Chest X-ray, PA view. Patient: 22 years old, sex F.
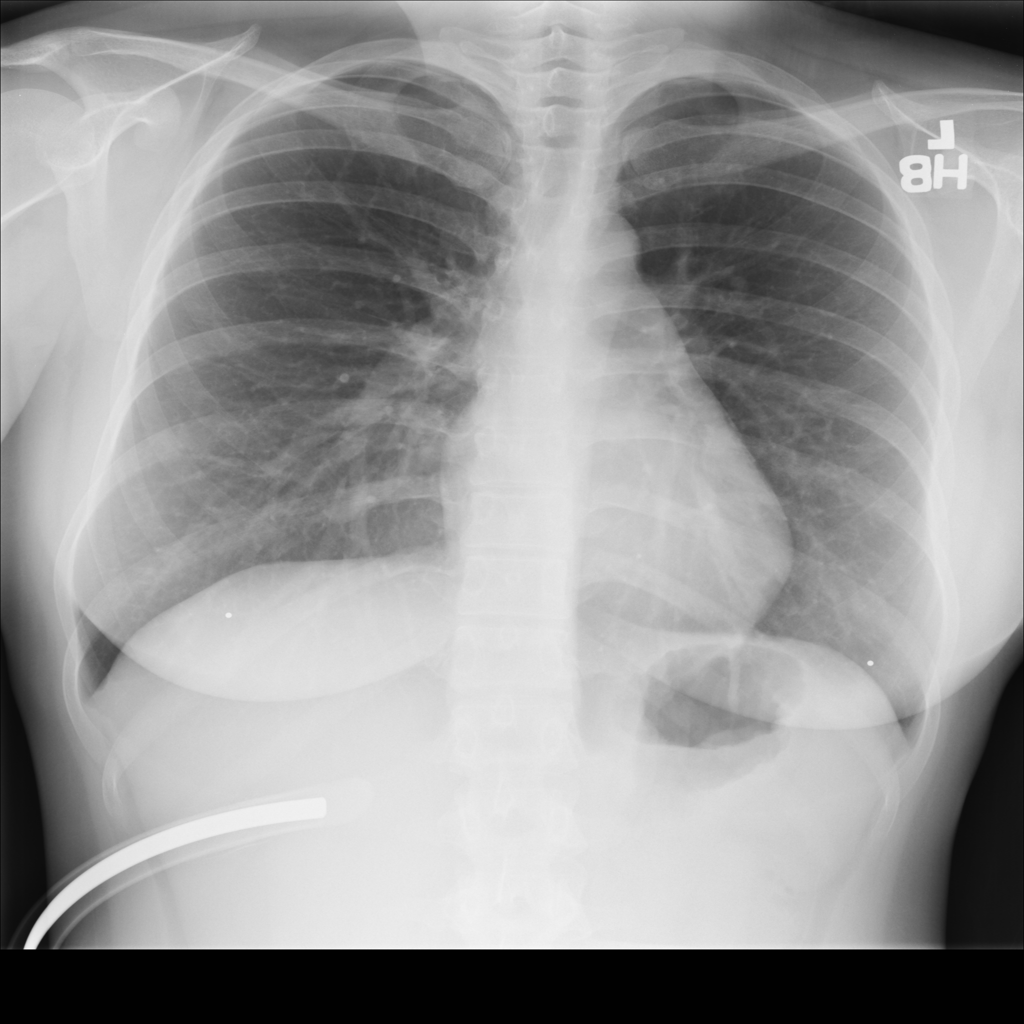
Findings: No Finding